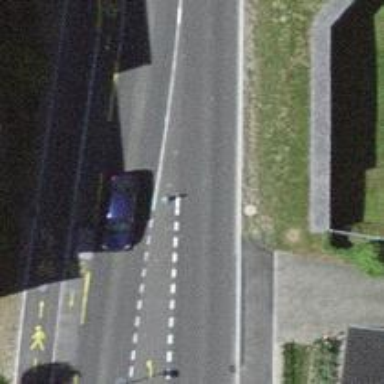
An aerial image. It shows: Primary highway with asphalt surface. There are separate sidewalks on both sides and cycle track on the left.